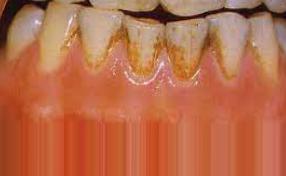
Condition: Tooth Discoloration